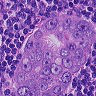
Metastatic tissue present: yes